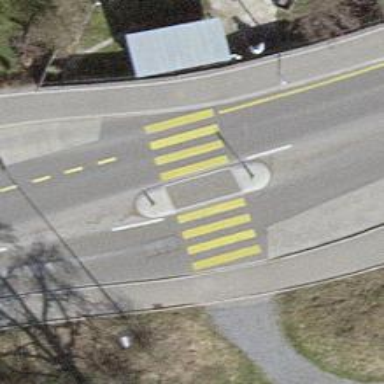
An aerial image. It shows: Secondary road with asphalt surface. There is designated cycle lane on the left side.